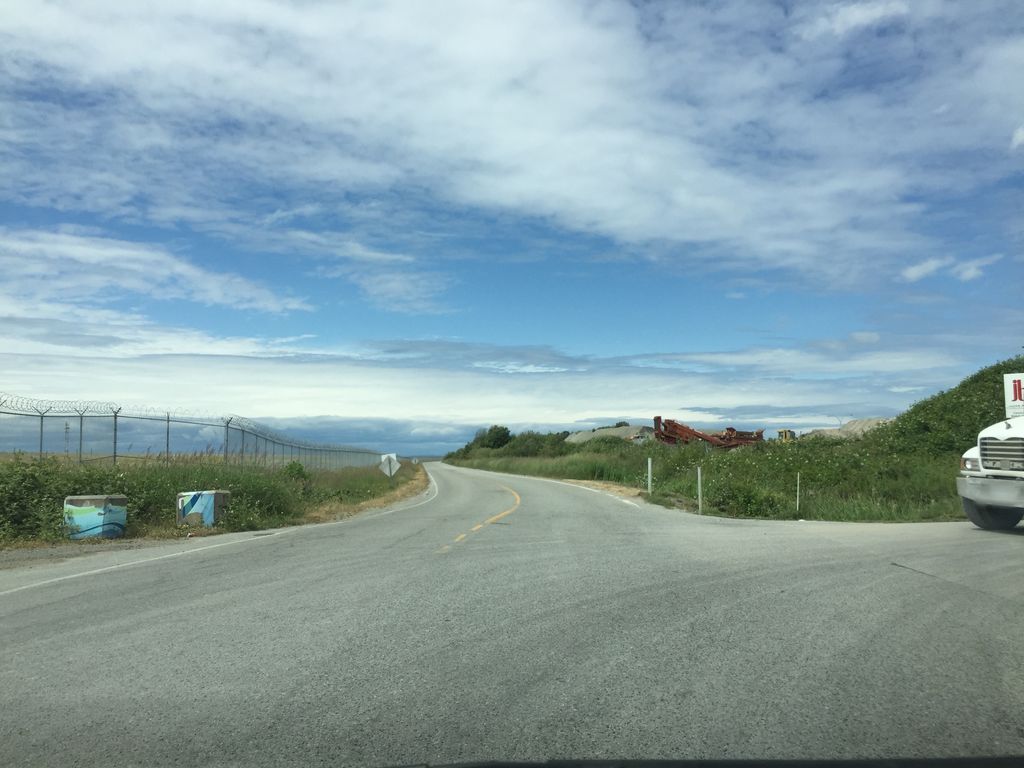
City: vancouver